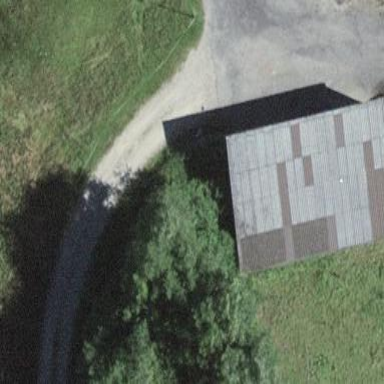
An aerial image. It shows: Shed building.